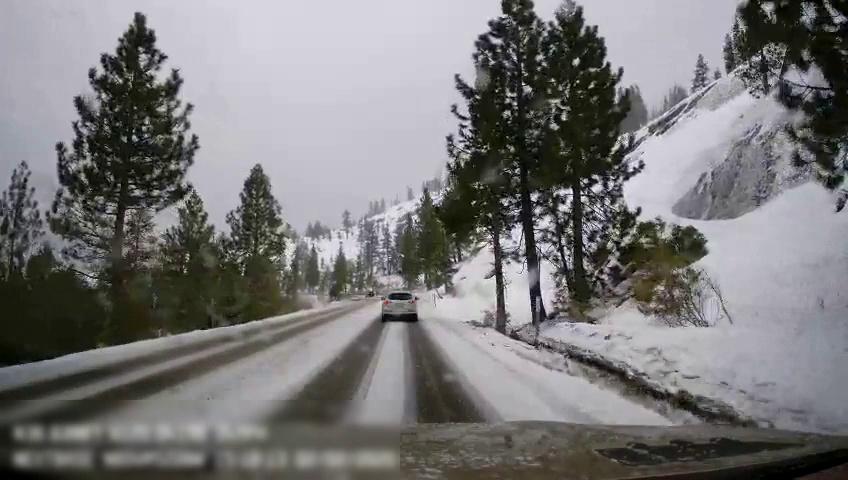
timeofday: Day
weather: Snowy
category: Drivable Space
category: Vehicles | Car